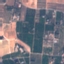
Land use / land cover class: PermanentCrop